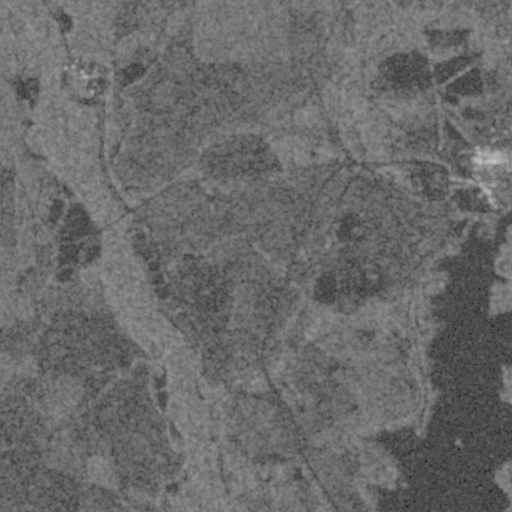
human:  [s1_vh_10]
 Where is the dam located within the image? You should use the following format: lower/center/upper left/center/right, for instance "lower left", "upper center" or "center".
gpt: The dam is located in the upper left of the image.
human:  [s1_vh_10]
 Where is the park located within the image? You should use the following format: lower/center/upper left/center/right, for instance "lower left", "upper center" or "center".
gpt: The park is located in the upper right of the image.
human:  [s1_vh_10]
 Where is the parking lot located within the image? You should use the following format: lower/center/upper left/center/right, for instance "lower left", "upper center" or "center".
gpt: The parking lot is located in the upper left of the image.
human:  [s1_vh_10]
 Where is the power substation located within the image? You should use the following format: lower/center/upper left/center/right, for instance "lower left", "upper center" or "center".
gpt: The power substation is located in the upper right of the image.
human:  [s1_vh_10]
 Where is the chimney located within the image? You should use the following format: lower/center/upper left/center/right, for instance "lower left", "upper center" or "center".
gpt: The chimney is located in the upper right of the image.
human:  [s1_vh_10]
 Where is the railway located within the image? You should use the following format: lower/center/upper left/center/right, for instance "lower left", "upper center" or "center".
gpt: The railway is located in the upper right of the image.
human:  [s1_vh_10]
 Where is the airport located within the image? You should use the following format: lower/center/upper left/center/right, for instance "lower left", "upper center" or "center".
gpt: There is no airport in the image.

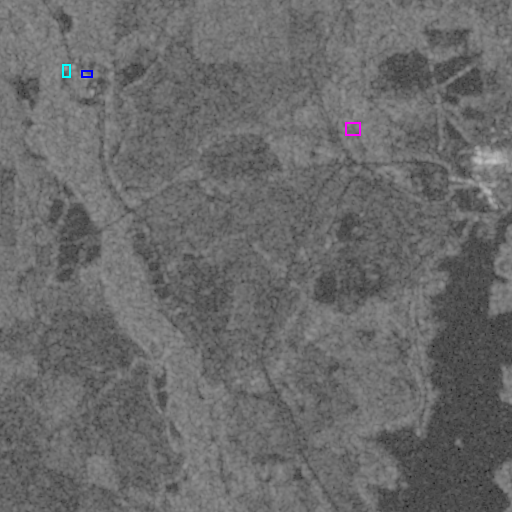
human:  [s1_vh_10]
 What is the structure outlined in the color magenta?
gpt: The structure outlined in magenta is a park.
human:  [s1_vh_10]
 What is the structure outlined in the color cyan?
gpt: The structure outlined in cyan is a parking lot.
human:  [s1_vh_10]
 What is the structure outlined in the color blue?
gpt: The structure outlined in blue is a building.
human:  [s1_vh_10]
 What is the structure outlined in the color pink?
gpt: There is no pink outline.